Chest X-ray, PA view. Patient: 68 years old, sex F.
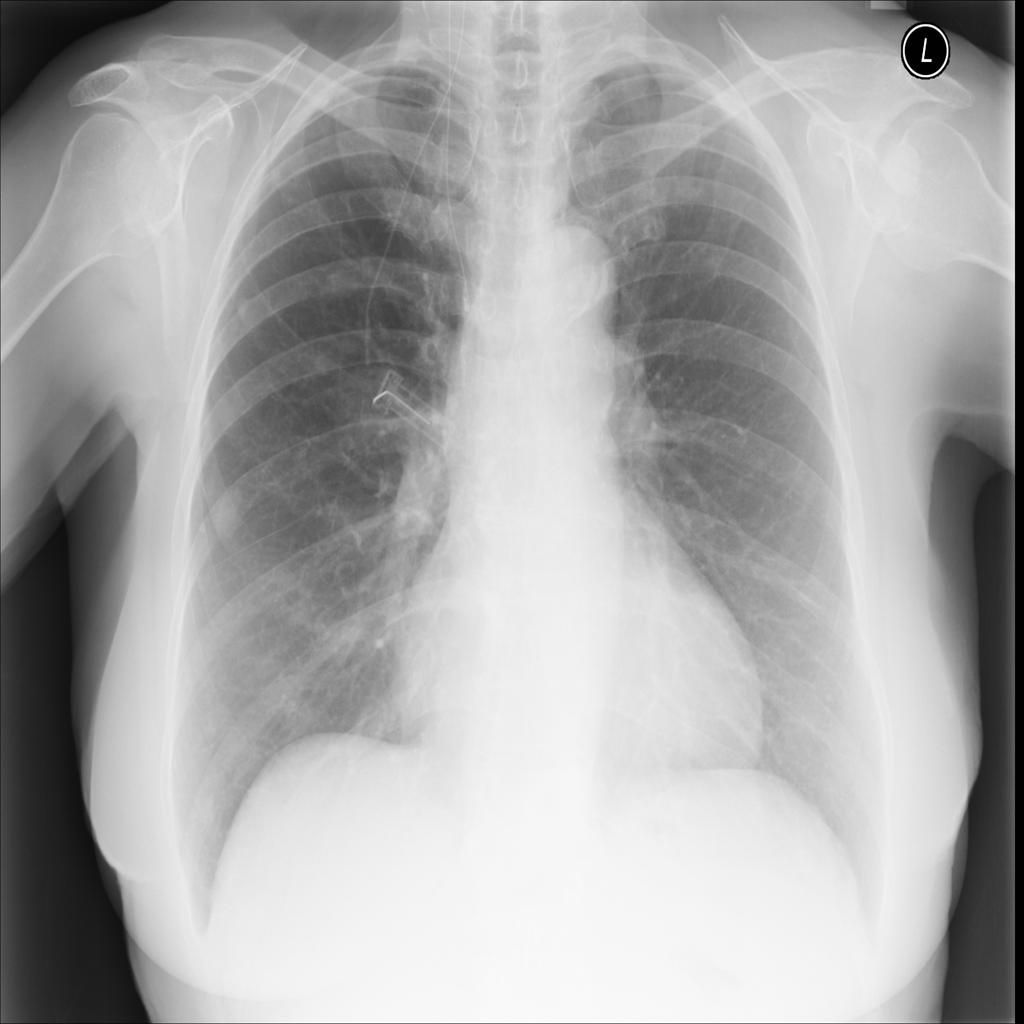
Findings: No Finding